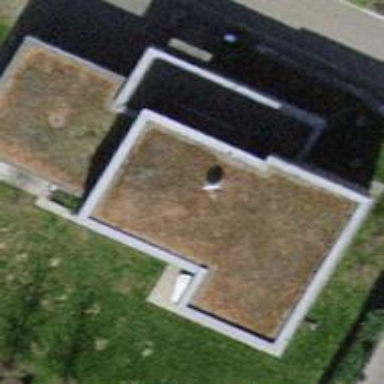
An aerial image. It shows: Detached building.